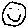
Label: smiley face